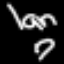
Label: hourglass